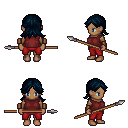
a pixel art fantasy rpg character, female body template, human, dark skin, maroon sleeveless shirt, red pants, raven loose hair, leather bracers, spear, four views (front, back, left, right), 2x2 character sprite sheet, small pixel art, hard edges, no anti-aliasing